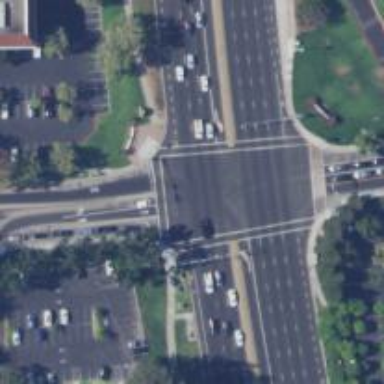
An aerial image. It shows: Crossing with line markings on the road.